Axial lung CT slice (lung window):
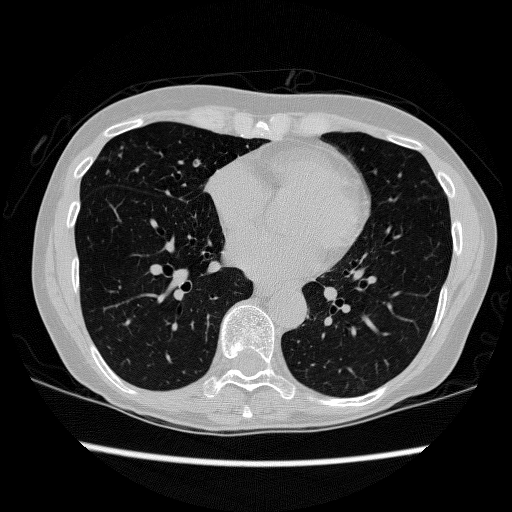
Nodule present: no